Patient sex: M
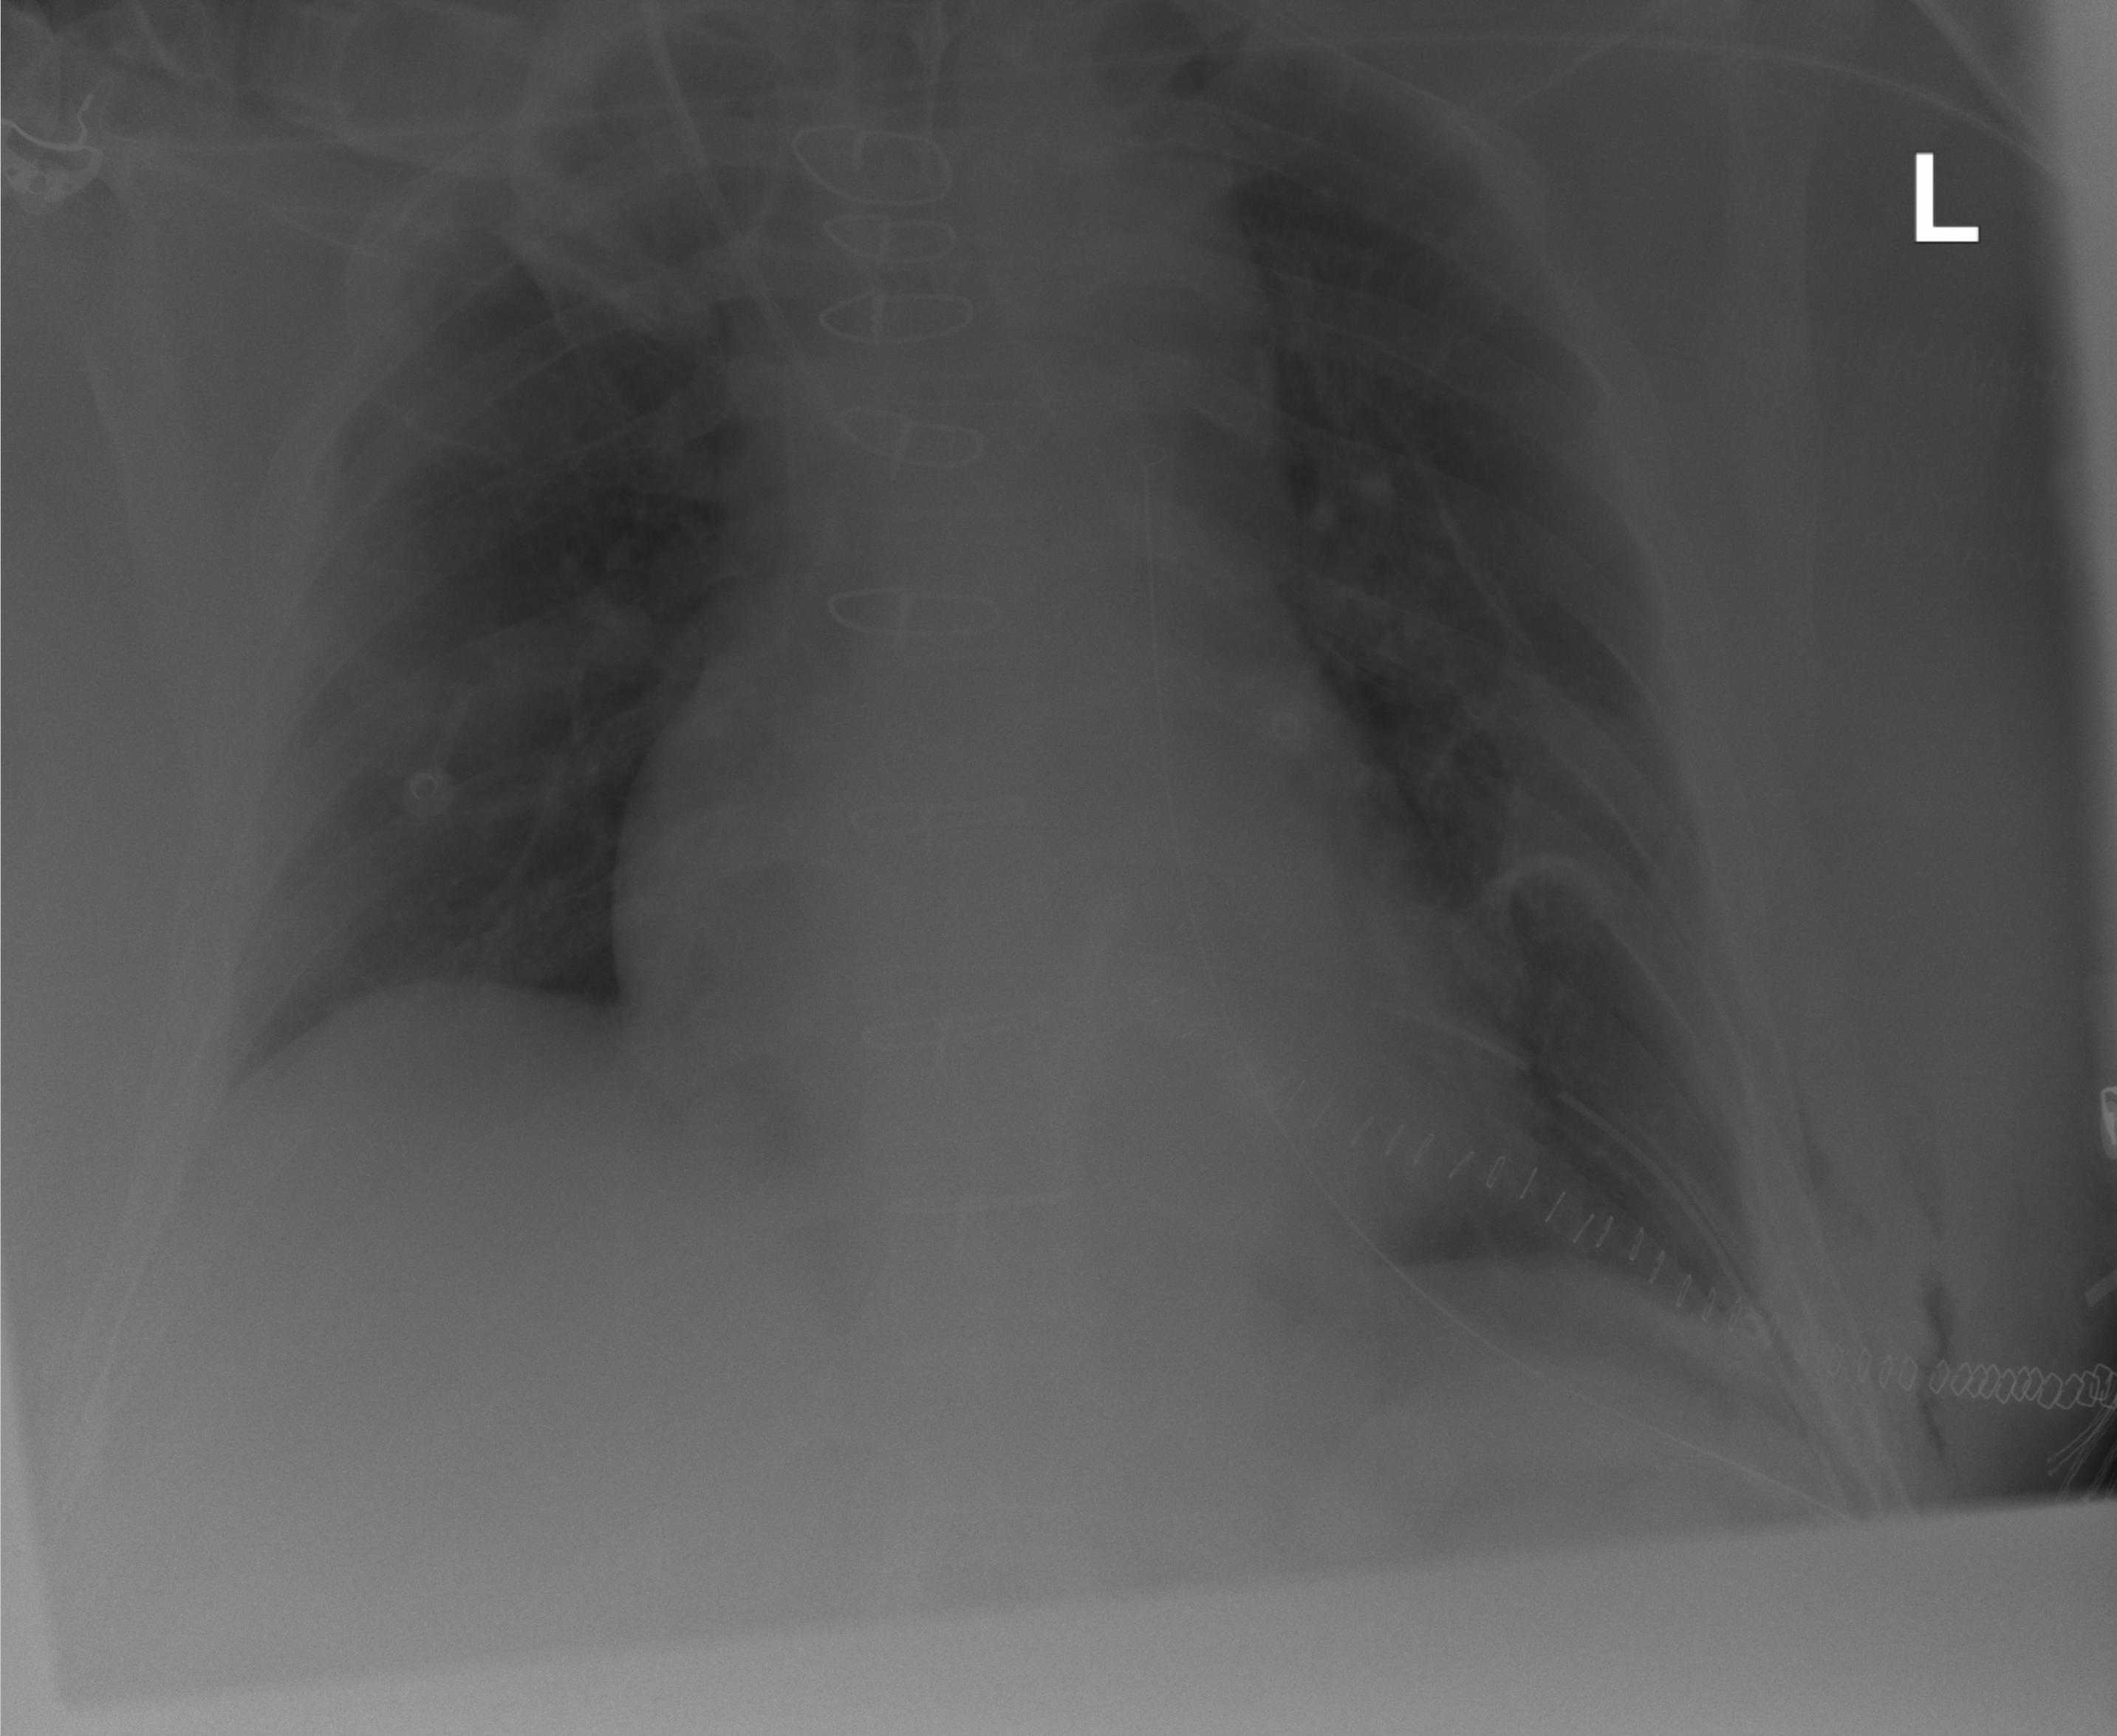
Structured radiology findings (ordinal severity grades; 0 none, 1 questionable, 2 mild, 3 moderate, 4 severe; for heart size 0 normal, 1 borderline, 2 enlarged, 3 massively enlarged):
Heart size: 0
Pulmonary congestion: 0
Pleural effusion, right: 0
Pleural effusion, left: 0
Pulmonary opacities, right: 1
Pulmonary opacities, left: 1
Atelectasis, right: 0
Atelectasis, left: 2